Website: apple
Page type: billing-address
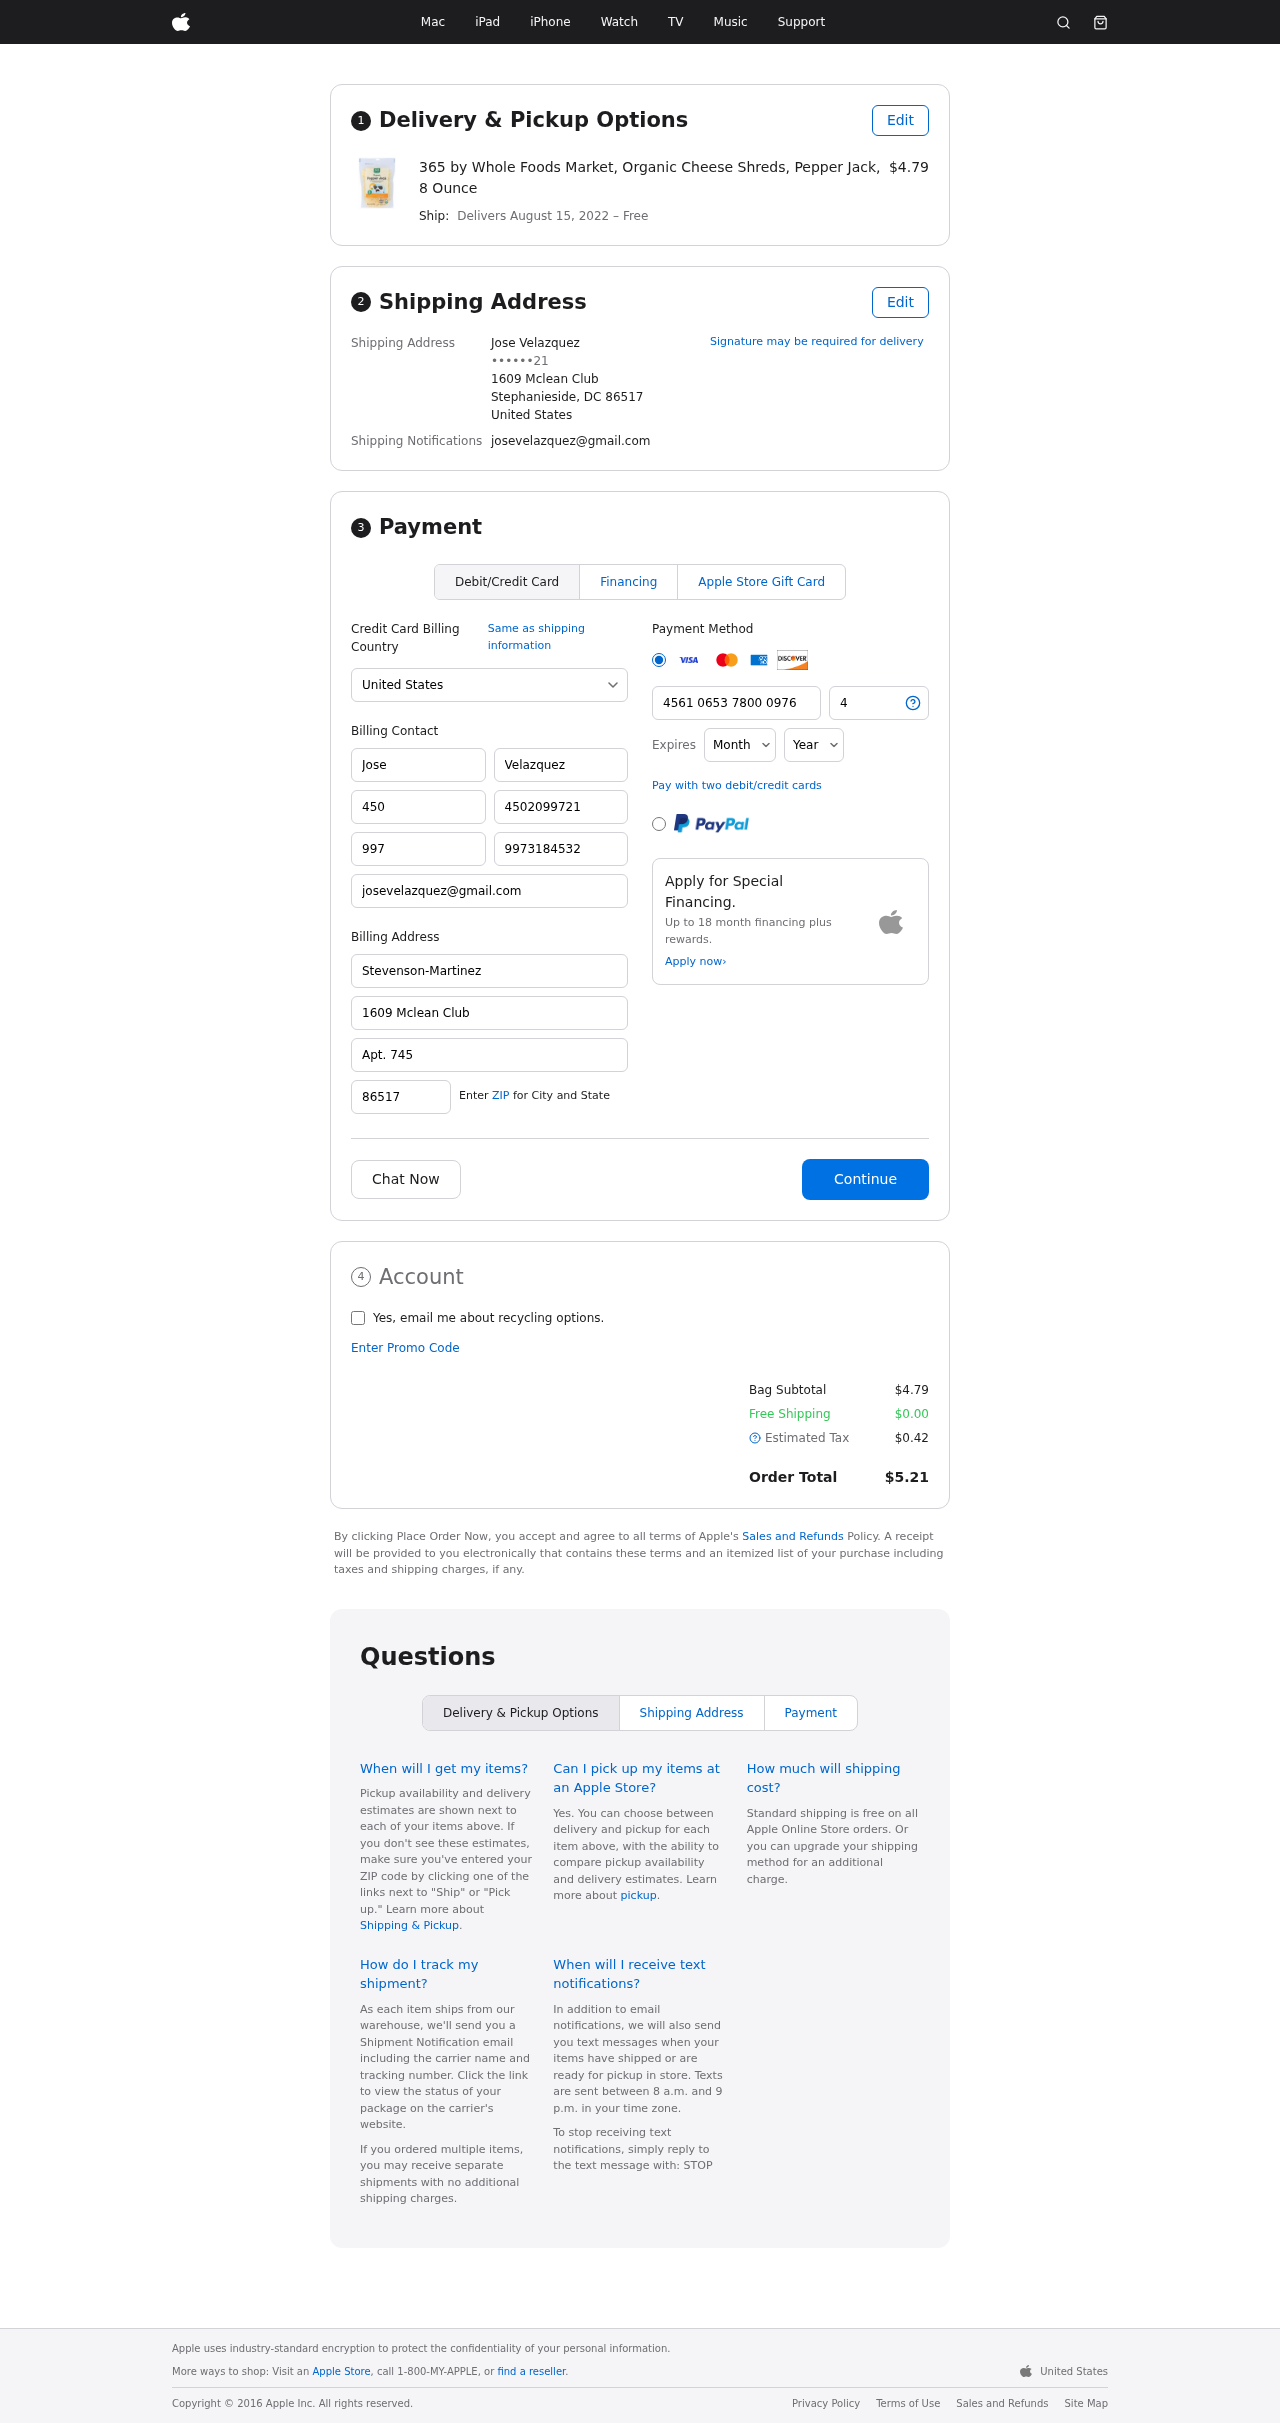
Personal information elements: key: PII_CARD_CVV
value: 449
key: PII_CARD_EXPIRY_MONTH
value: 01
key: PII_CARD_EXPIRY_YEAR
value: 27
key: PII_CARD_NUMBER
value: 4561 0653 7800 0976
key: PII_CITY_STATE_ZIP
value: Stephanieside, DC 86517
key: PII_COUNTRY
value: United States
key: PII_EMAIL
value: josevelazquez@gmail.com
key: PII_FULLNAME
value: Jose Velazquez
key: PII_STREET
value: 1609 Mclean Club
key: PII_PHONE_MASKED
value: ••••••21
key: PII_BILLING_FIRSTNAME
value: Jose
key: PII_BILLING_LASTNAME
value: Velazquez
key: PII_BILLING_PHONE_AREA
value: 450
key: PII_BILLING_PHONE
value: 4502099721
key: PII_BILLING_PHONE_ALT_AREA
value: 997
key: PII_BILLING_PHONE_ALT
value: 9973184532
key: PII_BILLING_EMAIL
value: josevelazquez@gmail.com
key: PII_BILLING_COMPANY
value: Stevenson-Martinez
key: PII_BILLING_STREET
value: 1609 Mclean Club
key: PII_BILLING_STREET2
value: Apt. 745
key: PII_BILLING_POSTCODE
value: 86517
Product elements: key: PRODUCT1_NAME
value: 365 by Whole Foods Market, Organic Cheese Shreds, Pepper Jack, 8 Ounce
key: PRODUCT1_PRICE
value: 4.79
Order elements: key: ORDER_DELIVERY_DATE
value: August 15, 2022
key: ORDER_SUBTOTAL
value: $4.79
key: ORDER_SHIPPING_COST
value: $0.00
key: ORDER_TAX
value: $0.42
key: ORDER_TOTAL
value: $5.21